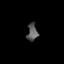
Tissue: lung
Cell type: Epithelial cells
Senescence score: 0.225
Nuclear area (px): 176
Mean DAPI intensity: 89.25